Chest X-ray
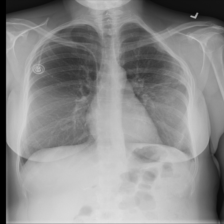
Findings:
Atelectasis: negative
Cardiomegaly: negative
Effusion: negative
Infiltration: negative
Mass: negative
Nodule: negative
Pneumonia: negative
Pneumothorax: negative
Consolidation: negative
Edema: negative
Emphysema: negative
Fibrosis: negative
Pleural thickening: negative
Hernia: negative